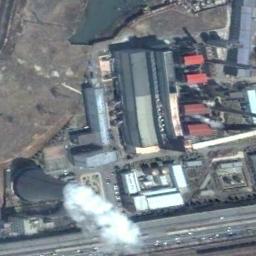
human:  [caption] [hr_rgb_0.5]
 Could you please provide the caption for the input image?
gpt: There are many buildings next to the thermal power station .

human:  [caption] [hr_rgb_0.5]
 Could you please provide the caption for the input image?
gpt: The thermal power station is next to some buildings with white mist above .

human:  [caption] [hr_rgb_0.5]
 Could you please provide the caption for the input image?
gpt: There is a smoking thermal power station by the road .

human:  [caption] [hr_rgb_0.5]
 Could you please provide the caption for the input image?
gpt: In the thermal power plant there are workshops and machinery, there is a cooling tower with steam, and two chimneys .

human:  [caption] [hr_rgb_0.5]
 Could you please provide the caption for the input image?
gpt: There are many buildings and a chimney on the thermal power station .